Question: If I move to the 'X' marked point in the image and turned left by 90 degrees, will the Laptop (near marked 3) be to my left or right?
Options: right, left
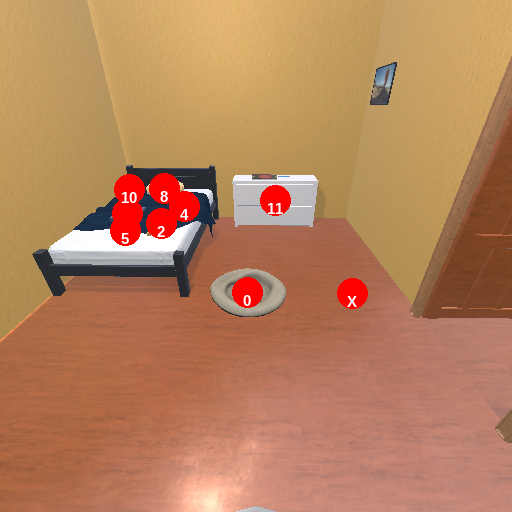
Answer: right